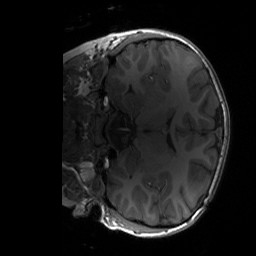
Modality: T1w
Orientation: coronal
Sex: male
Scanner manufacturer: siemens
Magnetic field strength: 3 T
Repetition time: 1.9 s
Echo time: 0.00243 s